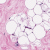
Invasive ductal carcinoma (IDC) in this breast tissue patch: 0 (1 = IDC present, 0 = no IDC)